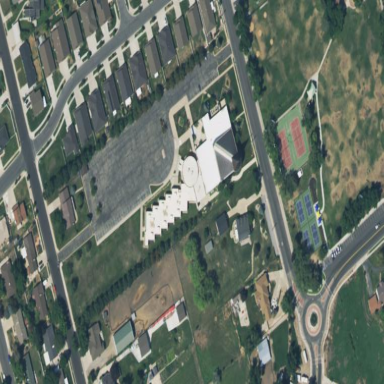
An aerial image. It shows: Beautiful church building.